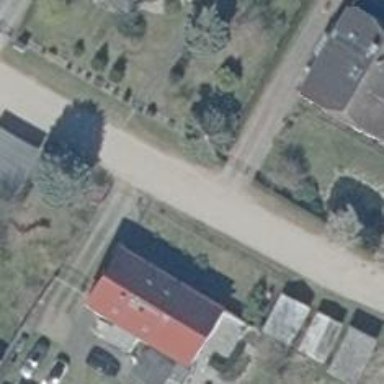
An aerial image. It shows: Residential road with sandy surface.